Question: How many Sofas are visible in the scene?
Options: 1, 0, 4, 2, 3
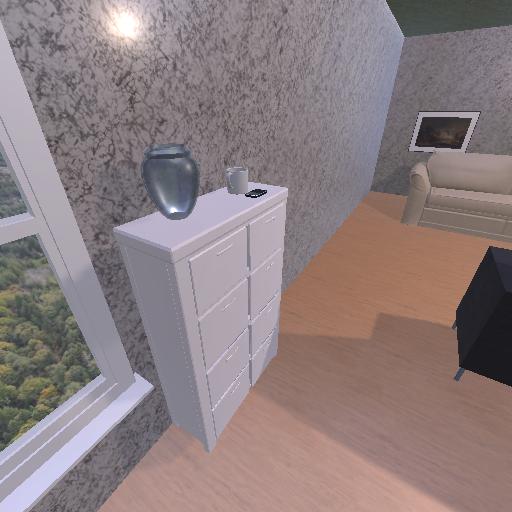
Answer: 1